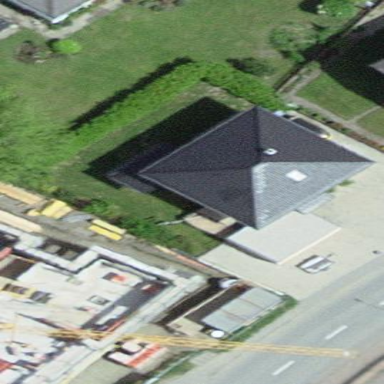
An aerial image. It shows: Simple and straightforward house.